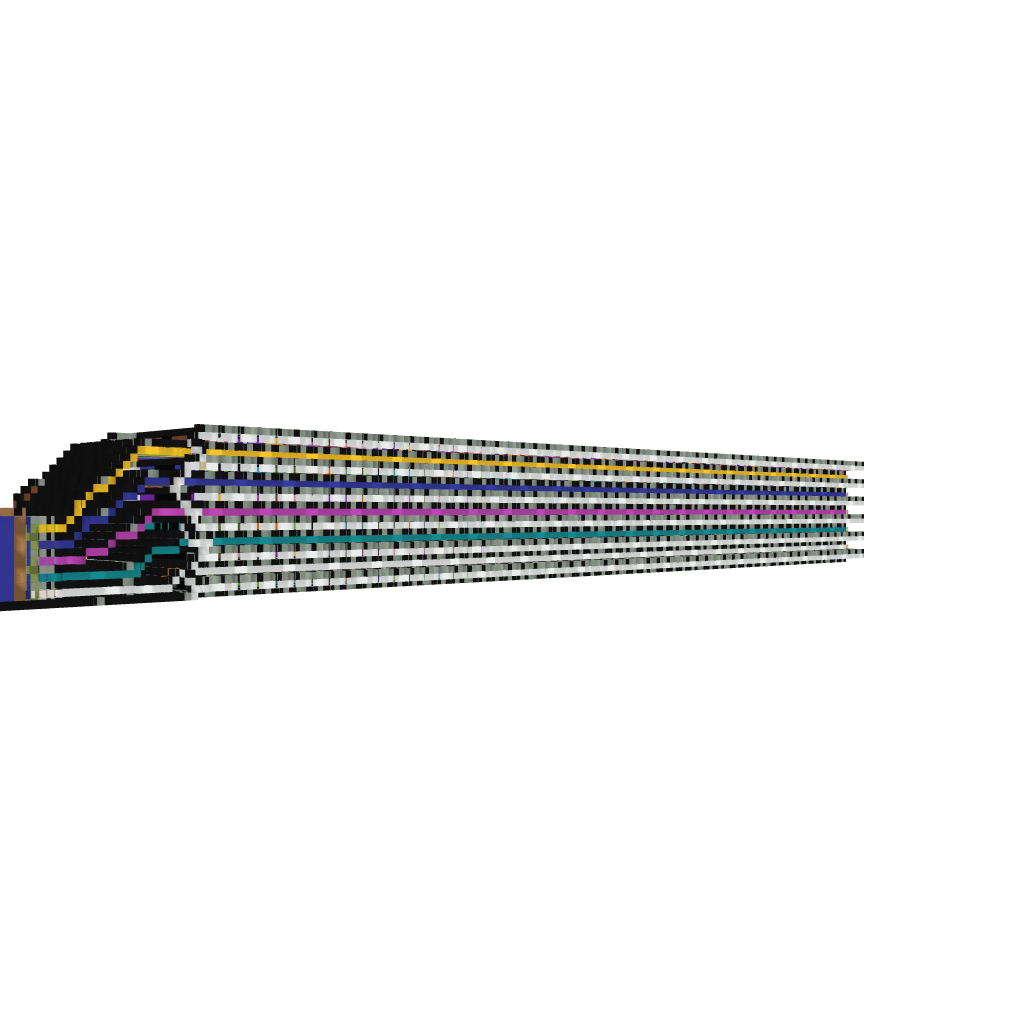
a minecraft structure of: Redstone TV